Field crop: maize
Growth stage: 2
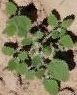
Species: chenopodium